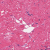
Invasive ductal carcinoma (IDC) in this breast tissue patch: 0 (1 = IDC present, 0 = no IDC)